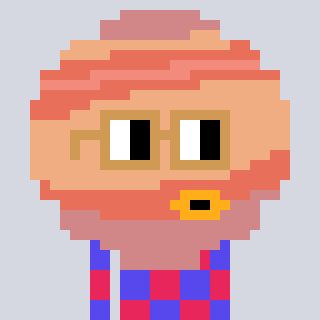
a pixel art character with square brown glasses, a jupiter-shaped head and a computerblue-colored body on a cool background